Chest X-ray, PA view. Patient: 84 years old, sex M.
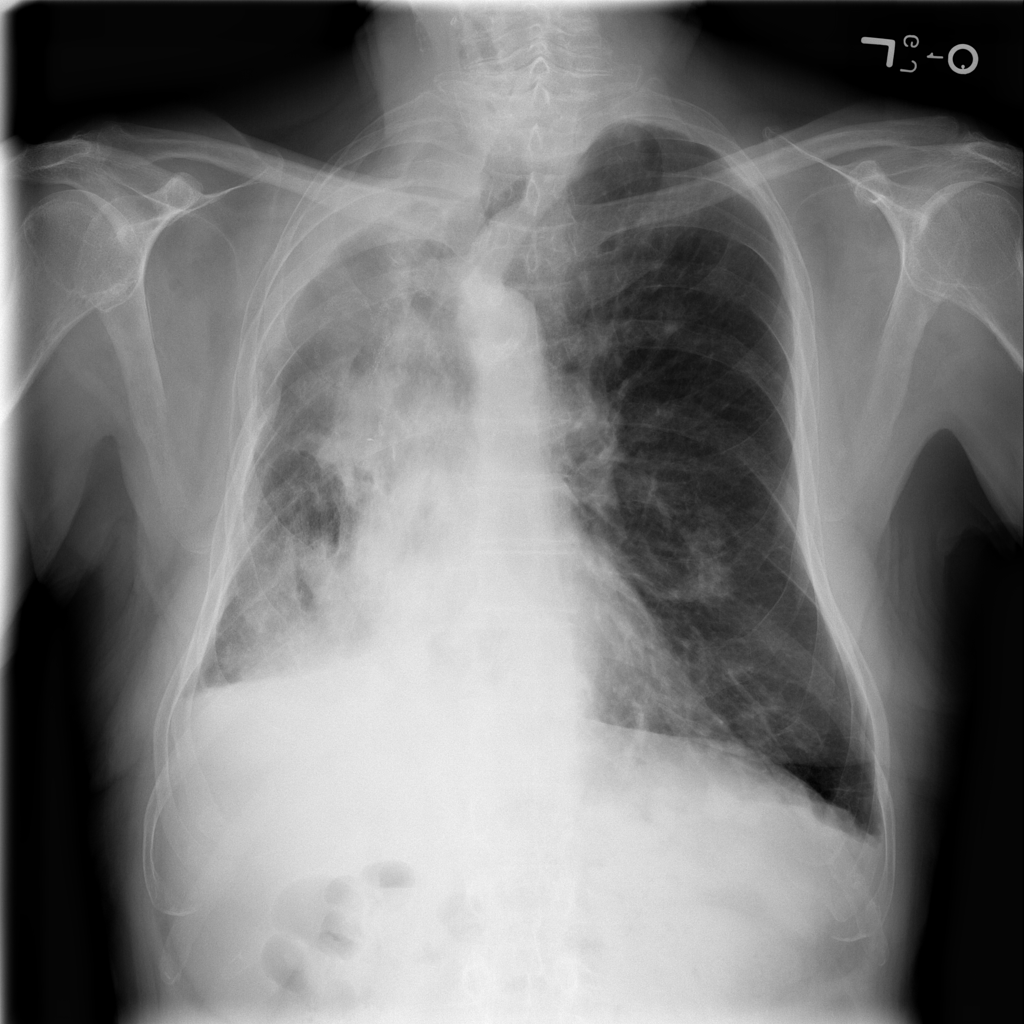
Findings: Atelectasis, Fibrosis, Infiltration, Mass, Nodule